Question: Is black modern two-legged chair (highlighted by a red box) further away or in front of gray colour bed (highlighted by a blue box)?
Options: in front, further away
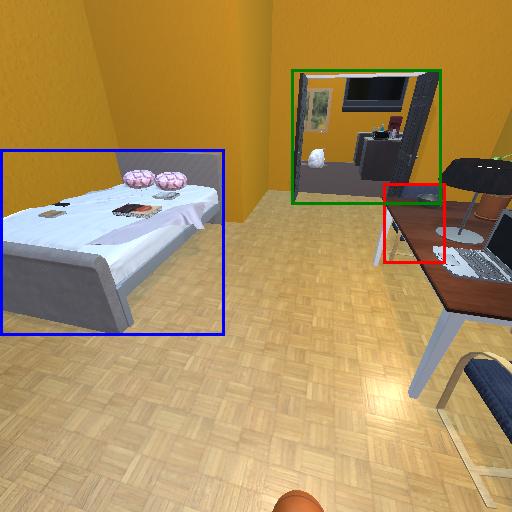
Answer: in front